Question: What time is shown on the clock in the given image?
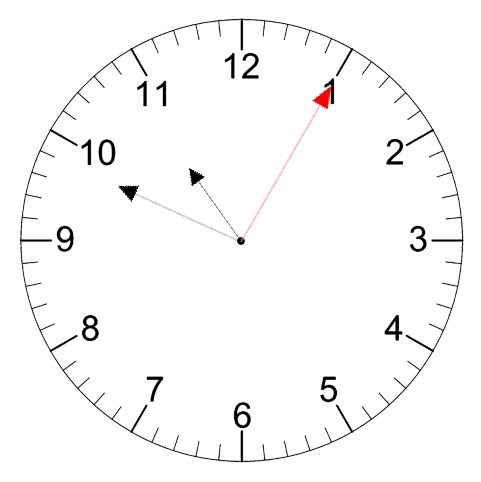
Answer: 10:49:05